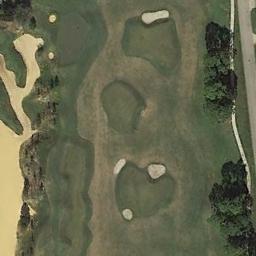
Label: golf_course